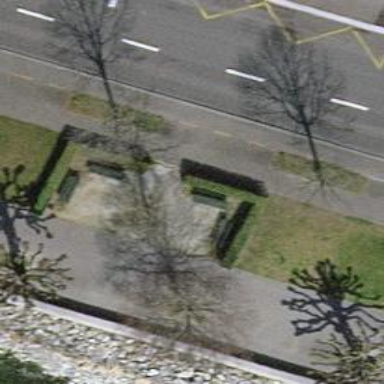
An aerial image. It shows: Bench.